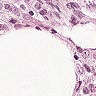
Metastatic tissue present: yes